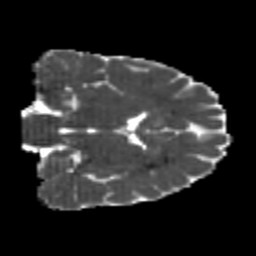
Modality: MD
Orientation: coronal
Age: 22
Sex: male
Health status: healthy
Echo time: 0.074 s